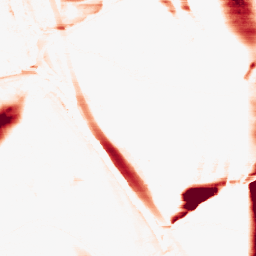
Category: morphological
Decomposition family: morphological_rect
Decomposition parameters: operation: opening
width: 50
height: 3
Upsampling method: bicubic
Upsampling parameters: scale: 4
Upsampling scale: 4